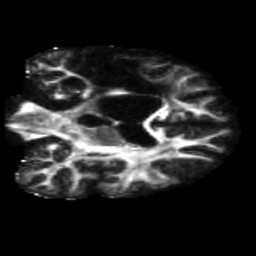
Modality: FA
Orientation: coronal
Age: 46
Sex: male
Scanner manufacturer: siemens
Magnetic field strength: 3 T
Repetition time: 5.47 s
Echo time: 0.0854 s